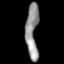
Tissue: skin
Cell type: Fibroblasts
Senescence score: 0.7531
Nuclear area (px): 674
Mean DAPI intensity: 145.825